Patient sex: M
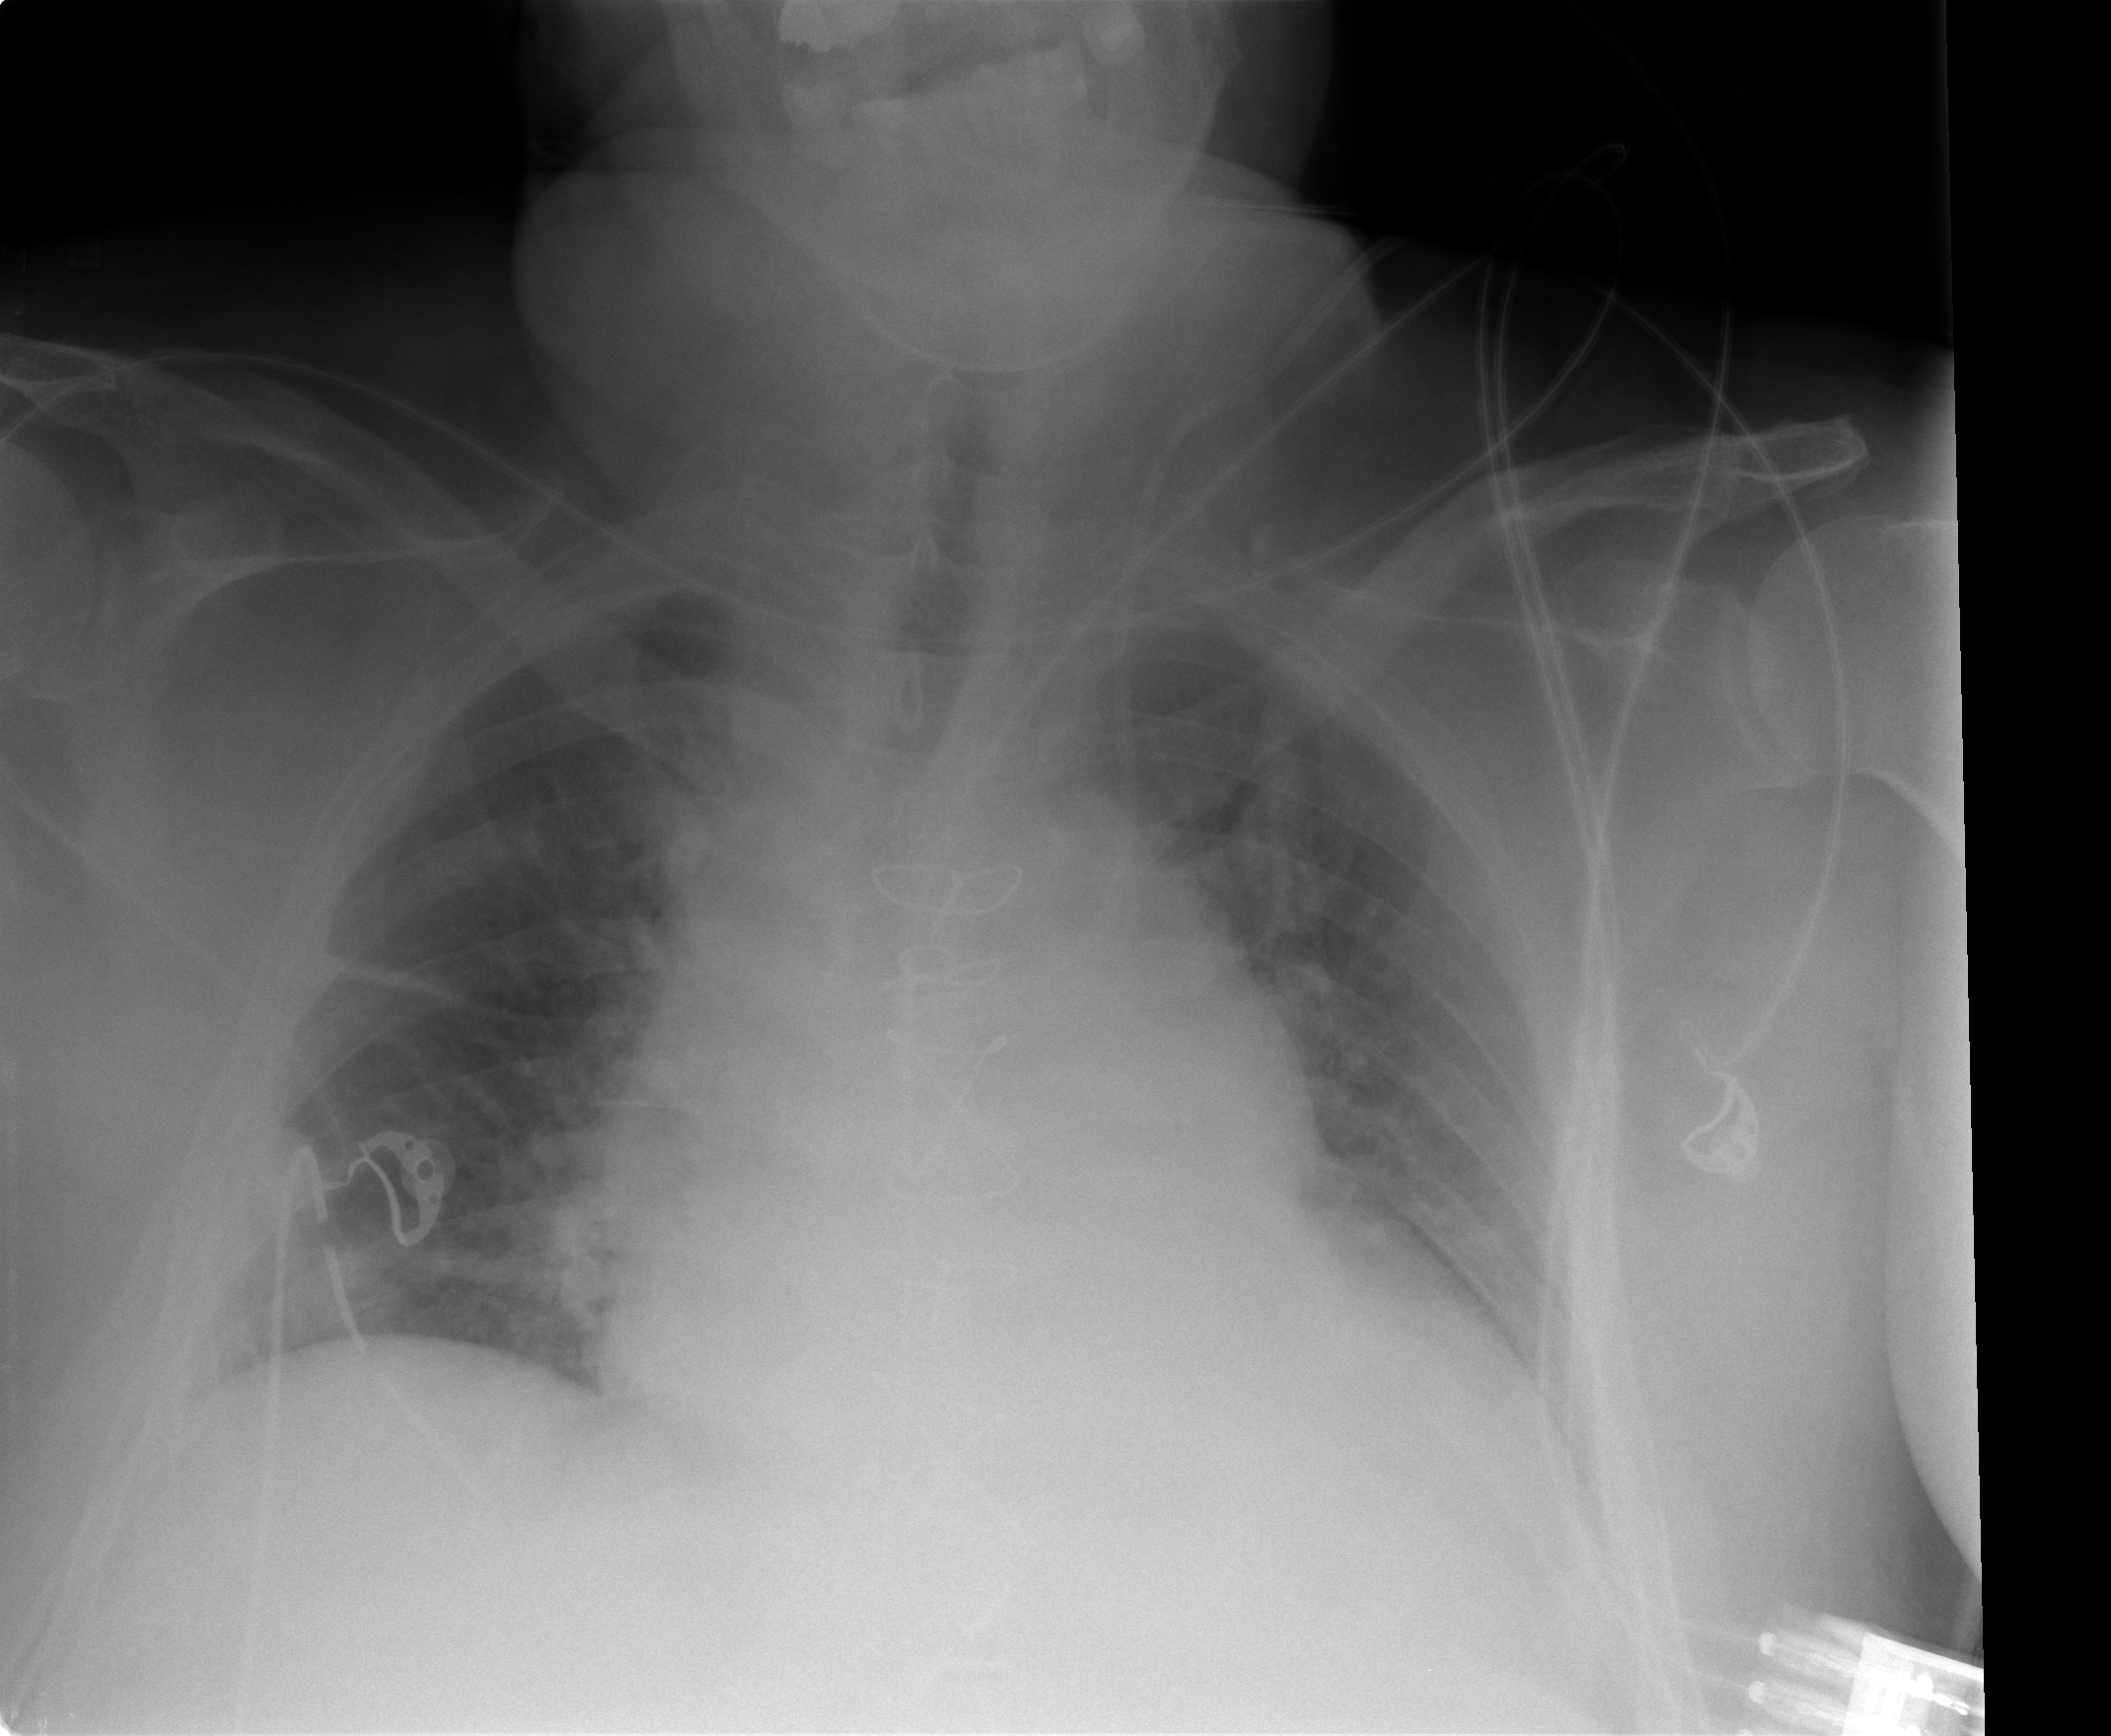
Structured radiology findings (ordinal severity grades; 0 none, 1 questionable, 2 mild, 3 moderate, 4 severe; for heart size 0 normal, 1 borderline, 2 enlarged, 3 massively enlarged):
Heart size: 3
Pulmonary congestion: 3
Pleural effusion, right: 0
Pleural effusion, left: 0
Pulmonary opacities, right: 2
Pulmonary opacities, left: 2
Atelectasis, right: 2
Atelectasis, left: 2